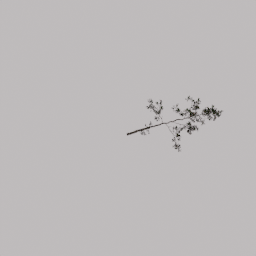
Label: nature